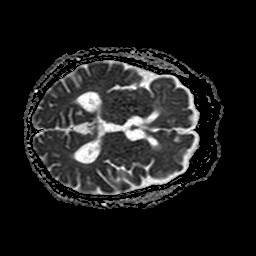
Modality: ADC
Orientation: axial
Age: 66
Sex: female
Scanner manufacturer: philips
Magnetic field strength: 1.5 T
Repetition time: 3.679 s
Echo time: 0.09411 s